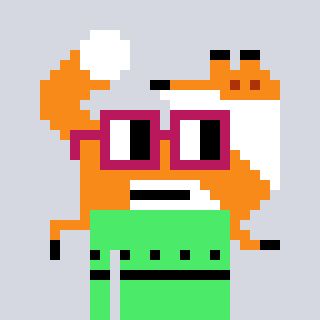
a pixel art character with square dark red glasses, a fox-shaped head and a teal-colored body on a cool background